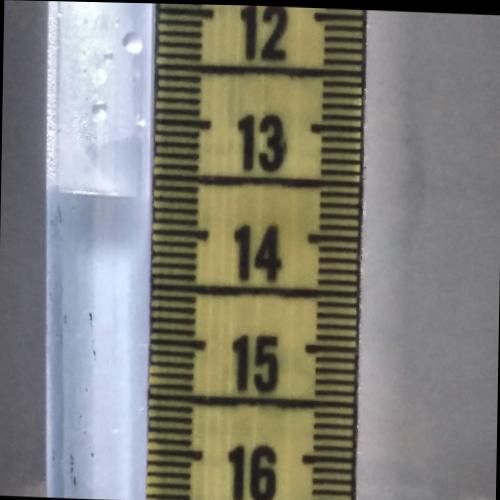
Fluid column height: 13.7 cm